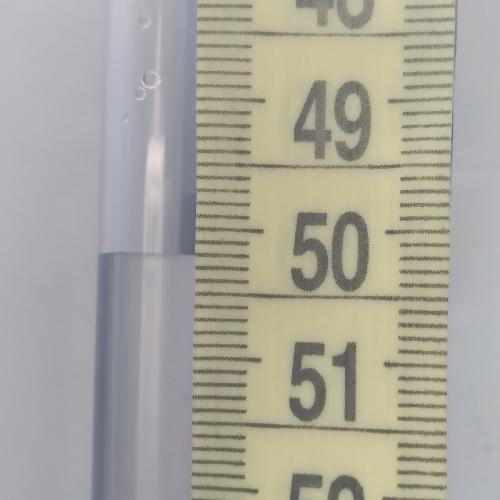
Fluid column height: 50.2 cm